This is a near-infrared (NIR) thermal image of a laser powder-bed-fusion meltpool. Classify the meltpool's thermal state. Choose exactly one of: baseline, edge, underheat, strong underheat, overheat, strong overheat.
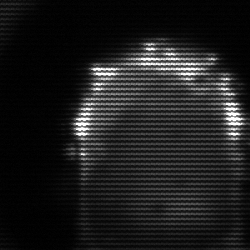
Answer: baseline